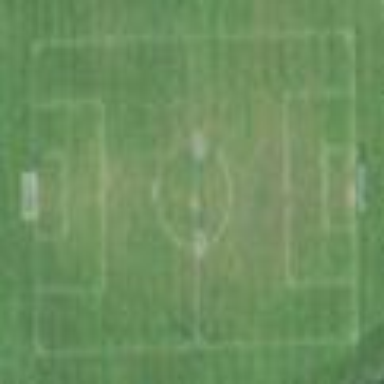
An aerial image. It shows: Soccer pitch for leisure land activities.